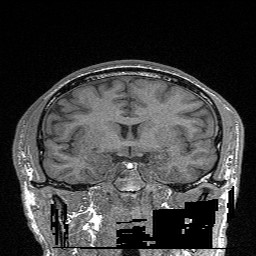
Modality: FLASH
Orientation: sagittal
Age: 31
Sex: male